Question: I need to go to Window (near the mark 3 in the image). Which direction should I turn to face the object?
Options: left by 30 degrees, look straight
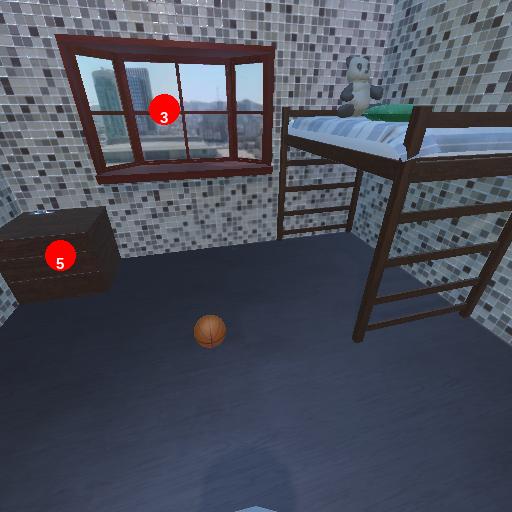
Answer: left by 30 degrees